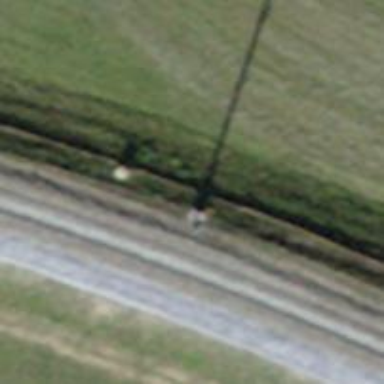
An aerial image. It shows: Power pole.